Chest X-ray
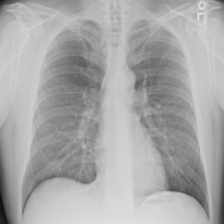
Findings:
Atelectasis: negative
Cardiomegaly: negative
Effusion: negative
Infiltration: negative
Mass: negative
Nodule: negative
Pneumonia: negative
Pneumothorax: negative
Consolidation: negative
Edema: negative
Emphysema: negative
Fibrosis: negative
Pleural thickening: negative
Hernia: negative